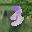
Label: 3